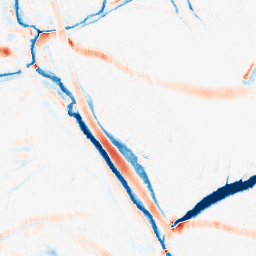
Category: morphological
Decomposition family: morphological_ellipse
Decomposition parameters: operation: average
width: 20
height: 10
Upsampling method: sinc_blackman
Upsampling parameters: scale: 4
kernel_size: 16
Upsampling scale: 4